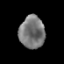
Tissue: prostate
Cell type: T cells
Senescence score: 0.3214
Nuclear area (px): 807
Mean DAPI intensity: 119.988